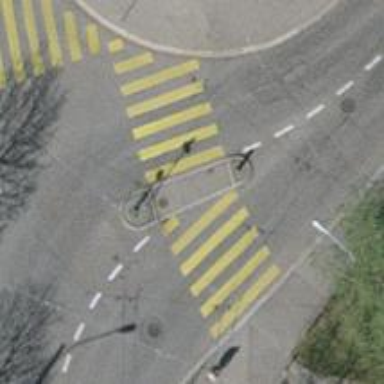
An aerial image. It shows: Marked zebra crossing with island.